Question: I have the code below which grabs data from a table based on what week the user has chosen, there are only 2 possible weeks to choose from.
It puts the title of the recipe into the relevant table based on the if statement but seems to be producing weird output.
When ever i try to view a week which only has part data filled in it bunches of the data onto the wrong cells; look in this image:

'Salad' located on the top row should be in 'Sunday'
This only happens when the table is incomplete.
'''
if(!empty($_POST['selectweek'])) {
$selectweek = mysql_real_escape_string($_POST['selectweek']);
function ouptutMeal($selectweek, $mealtime, $mealname) {
$sqlmeasurement2 = mysql_query("SELECT title, dayid
FROM recipe
JOIN menu ON recipe.recipeid = menu.recipeid
WHERE menu.weekid = '$selectweek'
AND menu.mealtimeid = '$mealtime'
ORDER BY dayid");
echo "<br/>
<table>
<td></td>
<td><strong>Monday</strong></td>
<td><strong>Tuesday</strong></td>
<td><strong>Wednesday</strong></td>
<td><strong>Thursday</strong></td>
<td><strong>Friday</strong></td>
<td><strong>Saturday</strong></td>
<td><strong>Sunday</strong></td>
<tr>
<td><strong>$mealname</strong></td>";
while($info2 = mysql_fetch_array( $sqlmeasurement2 )) {
if($info2['dayid'] == '1') {
echo '
<td>', $info2['title'], '</td>';
}
elseif($info2['dayid'] == '2') {
echo '
<td>', $info2['title'], '</td>';
}
elseif($info2['dayid'] == '3') {
echo '
<td>', $info2['title'], '</td>';
}
elseif($info2['dayid'] == '4') {
echo '
<td>', $info2['title'], '</td>';
}
elseif($info2['dayid'] == '5') {
echo '
<td>', $info2['title'], '</td>';
}
elseif($info2['dayid'] == '6') {
echo '
<td>', $info2['title'], '</td>';
}
else {
echo '
<td>', $info2['title'], '</td>';
}
}
echo '</tr>
</table>';
}
ouptutMeal($selectweek, 1, 'Breakfast');
ouptutMeal($selectweek, 2, 'Lunch');
ouptutMeal($selectweek, 3, 'Evening Meal');
ouptutMeal($selectweek, 4, 'Pudding');
ouptutMeal($selectweek, 5, 'Supper & Snacks');
}
'''
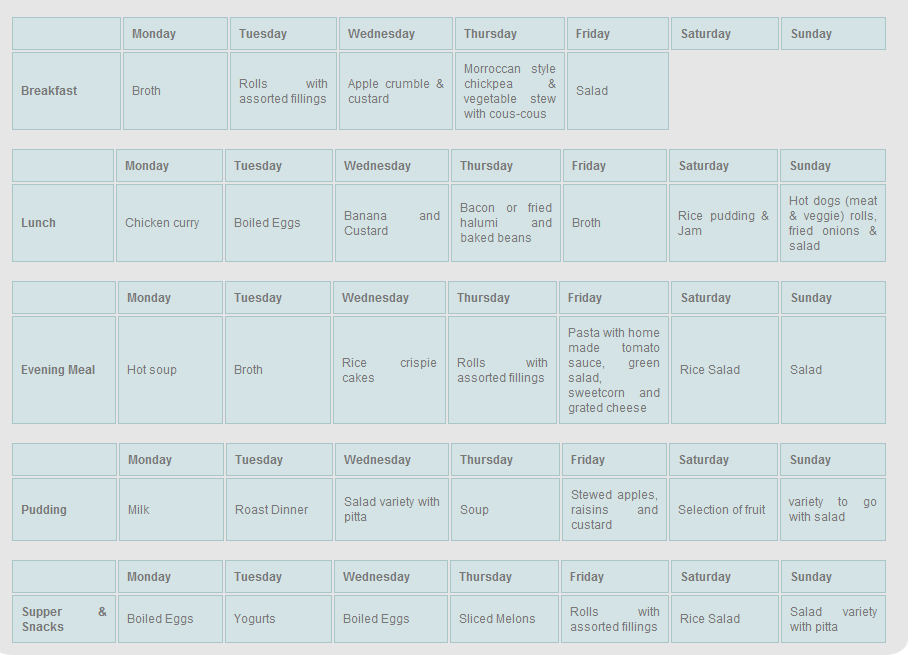
Answer: Do an if statement to see if a value exists if not then
'''
<td>& nbsp;</td>
'''
so it fills your table correctly.